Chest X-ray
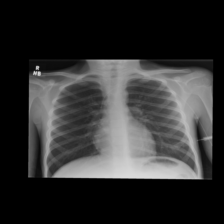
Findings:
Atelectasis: negative
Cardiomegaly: negative
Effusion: negative
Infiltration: negative
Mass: negative
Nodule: negative
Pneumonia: negative
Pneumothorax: negative
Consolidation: negative
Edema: negative
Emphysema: negative
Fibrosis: negative
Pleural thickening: negative
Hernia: negative